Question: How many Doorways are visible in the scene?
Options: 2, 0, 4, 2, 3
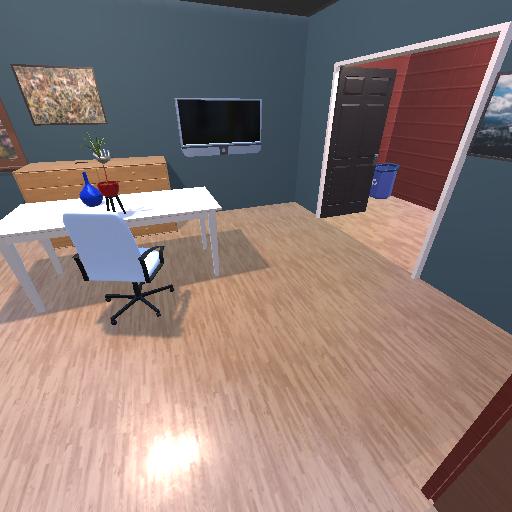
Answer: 2